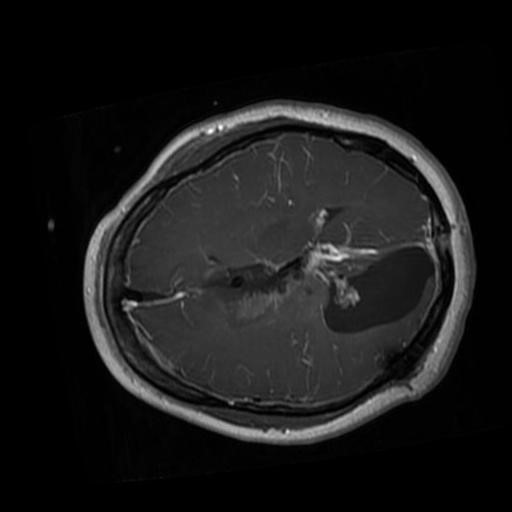
Label: brain_glioma